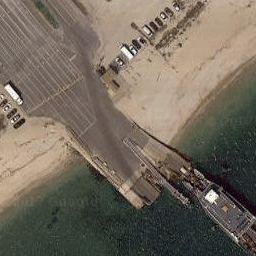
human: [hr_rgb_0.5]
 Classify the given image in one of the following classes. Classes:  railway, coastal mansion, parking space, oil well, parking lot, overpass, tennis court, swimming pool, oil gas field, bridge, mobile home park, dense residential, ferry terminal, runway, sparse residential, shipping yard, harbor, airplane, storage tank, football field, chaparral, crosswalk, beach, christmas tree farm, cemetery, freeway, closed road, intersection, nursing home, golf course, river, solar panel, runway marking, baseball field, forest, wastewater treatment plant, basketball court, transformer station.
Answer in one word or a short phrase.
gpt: ferry terminal